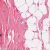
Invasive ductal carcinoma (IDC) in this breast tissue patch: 0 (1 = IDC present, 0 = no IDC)